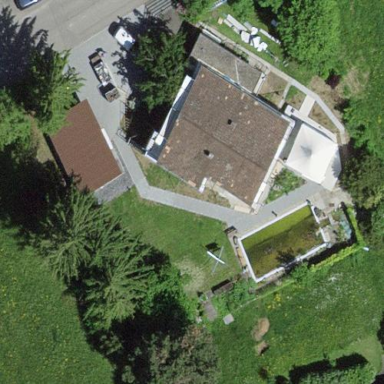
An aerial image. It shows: Detached building.